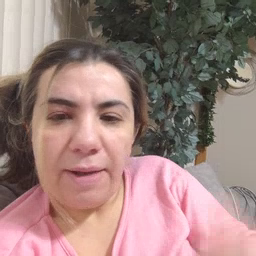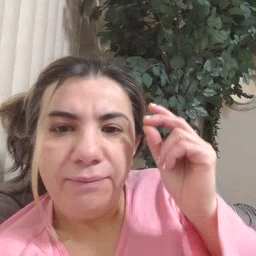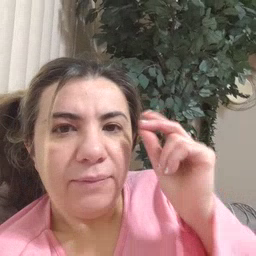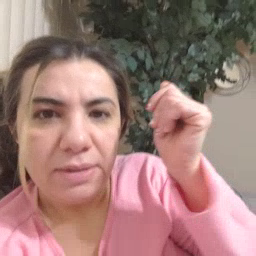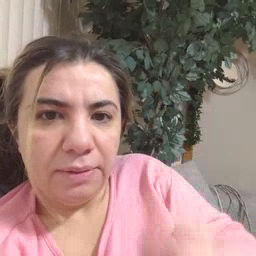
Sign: fast